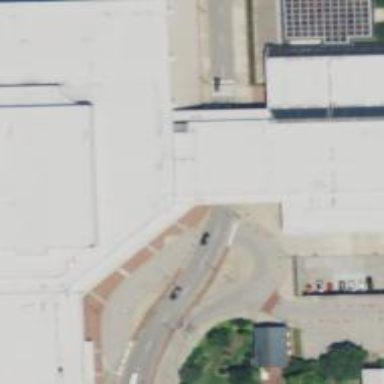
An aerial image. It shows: Secondary road with asphalt surface passing through building tunnel.